Field crop: maize
Growth stage: 2
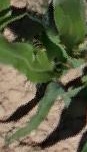
Species: maize